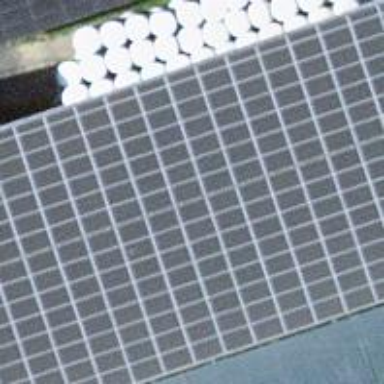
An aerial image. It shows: Solar power generator utilizing photovoltaic technology with solar photovoltaic panels.